Field crop: tomato
Growth stage: 2
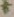
Species: solanum